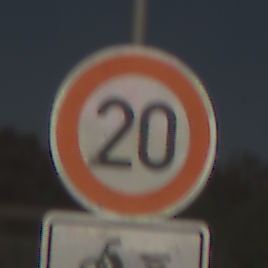
Verkehrszeichen: Geschwindigkeit20
Zusatzzeichen unten: HinweisDurchSinnbild19
Umgebung: Outdoor, Nature
Tageszeit: Midday
Wetter: Clear
Licht: Natural
Jahreszeit: NotSpecified
Kontrast: HighContrast